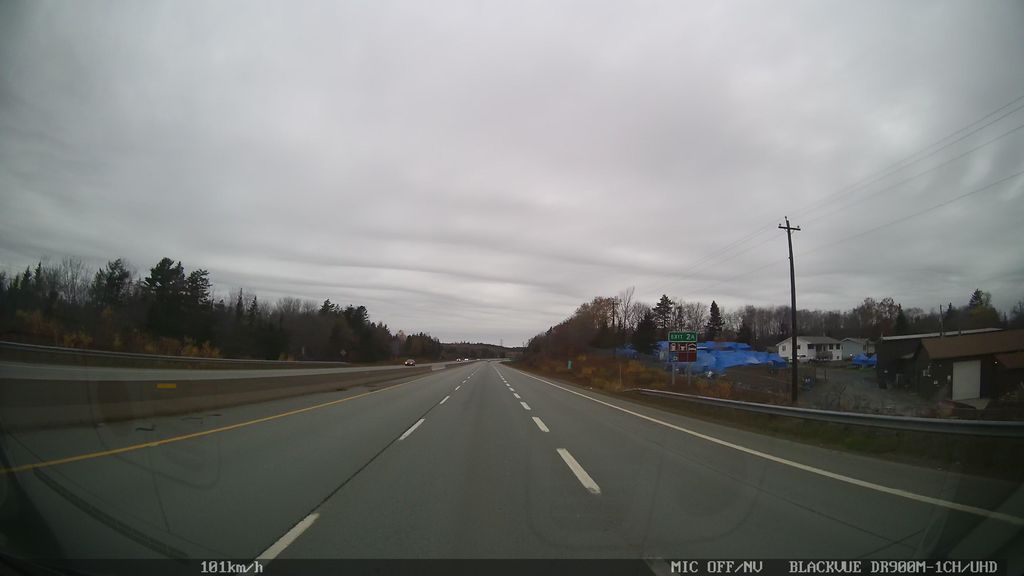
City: halifax